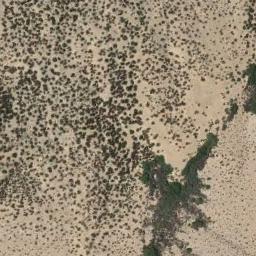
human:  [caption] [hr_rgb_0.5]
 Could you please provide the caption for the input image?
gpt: The chaparral is consist of dense bushes .

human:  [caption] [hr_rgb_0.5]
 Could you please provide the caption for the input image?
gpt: A lot of chaparrals of different kinds and sizes grow in the desert .

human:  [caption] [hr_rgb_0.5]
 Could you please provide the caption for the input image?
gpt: Chaparral is scattered in the sand from dense to sparse .

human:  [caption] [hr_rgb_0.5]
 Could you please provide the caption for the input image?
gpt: There is a path and scattered trees in the jungle .

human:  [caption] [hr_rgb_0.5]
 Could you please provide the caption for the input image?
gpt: The chaparral is not evenly distributed .